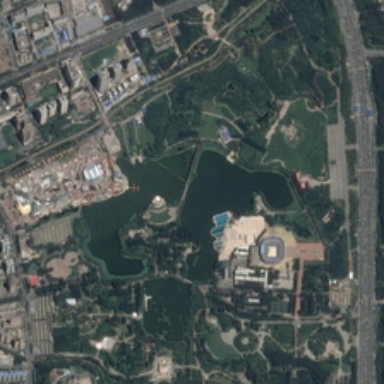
Many buildings and a road semi-surround a park with many green trees and a pond .